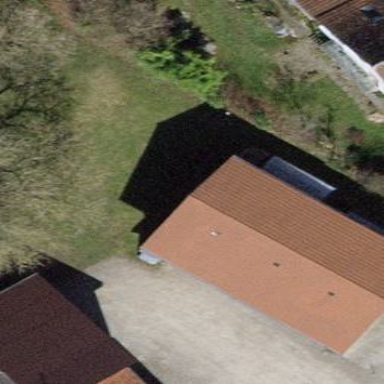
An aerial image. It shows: Gabled roof on farm auxiliary building.